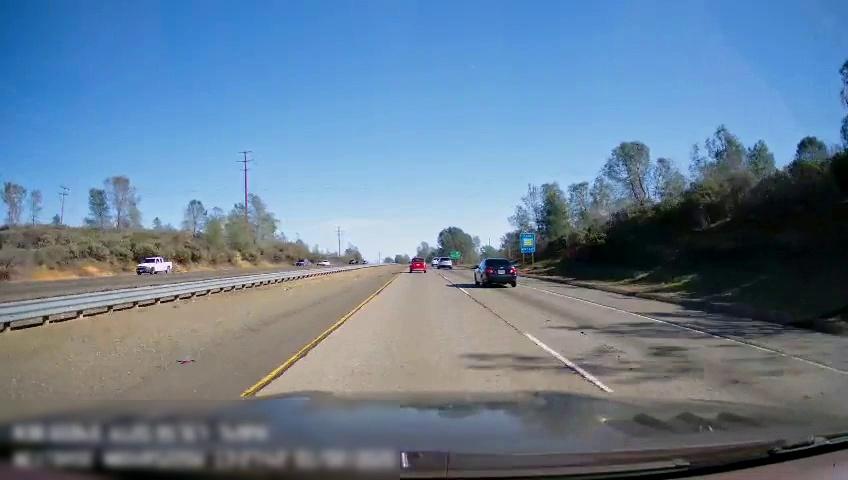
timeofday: Day
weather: Sunny
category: Drivable Space
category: Drivable Space
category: Vehicles | SUV
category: Vehicles | SUV
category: Vehicles | SUV
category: Vehicles | Truck
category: Vehicles | Truck
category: Vehicles | SUV
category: Vehicles | Car
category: Lanes | Current Lane
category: Lanes | Current Lane
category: Lanes | Alternate Lane
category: Traffic | Signs
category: Traffic | Signs
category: Traffic | Signs